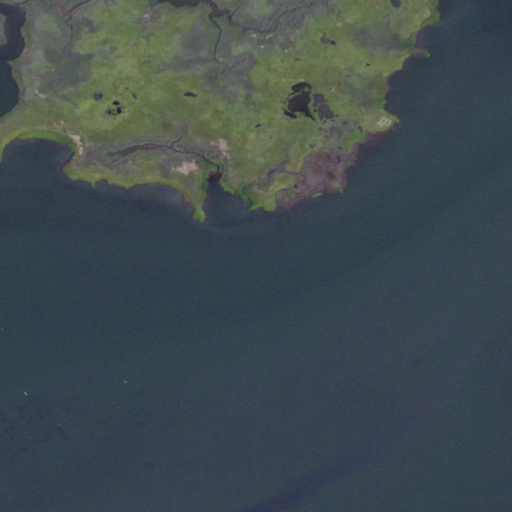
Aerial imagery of cape in New Jersey named Rachael Point containing open water and herbaceous wetlands